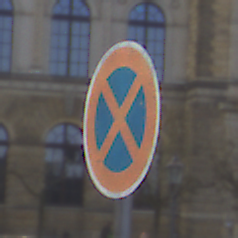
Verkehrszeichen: AbsolutesHalteverbot
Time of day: MorningAfternoon
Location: Outdoor (Urban)
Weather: PartlyCloudy
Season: NotSpecified
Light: Natural